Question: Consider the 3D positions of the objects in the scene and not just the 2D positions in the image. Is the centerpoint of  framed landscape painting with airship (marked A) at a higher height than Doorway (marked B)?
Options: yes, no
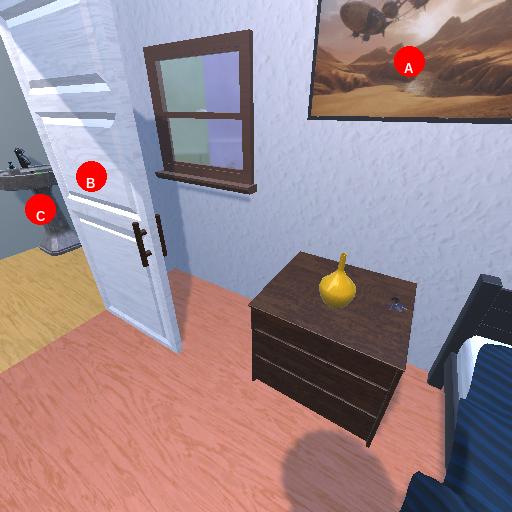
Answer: yes